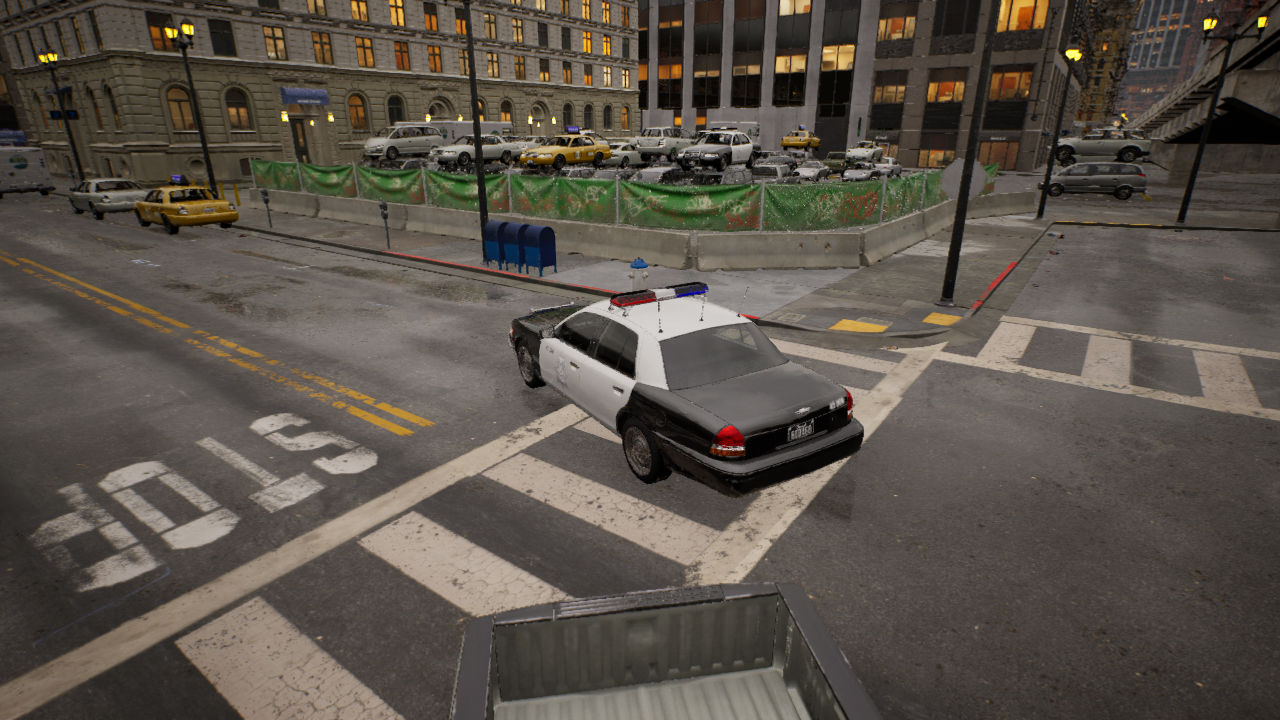
Venue: intersection
Lighting: golden hour
Vehicle rig: sedan